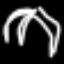
Label: palm tree